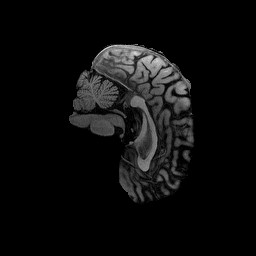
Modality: T1w
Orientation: sagittal
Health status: healthy